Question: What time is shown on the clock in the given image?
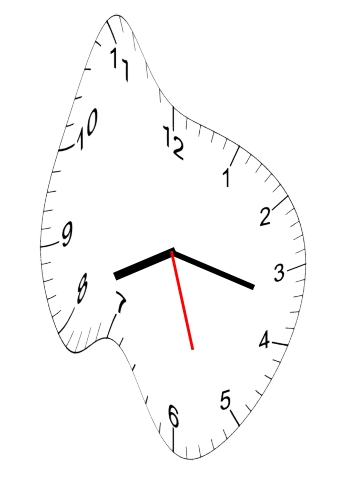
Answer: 08:17:27